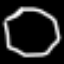
Label: octagon